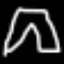
Label: pants